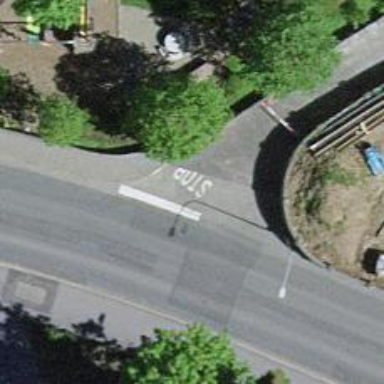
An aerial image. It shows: Road with stop sign.